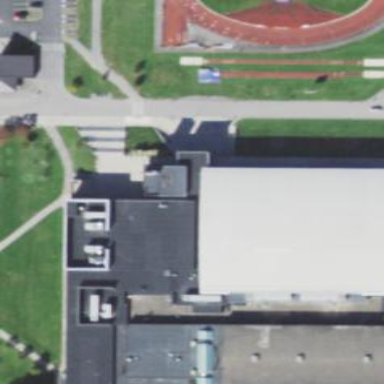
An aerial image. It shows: Black-roofed university building.